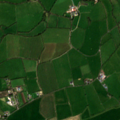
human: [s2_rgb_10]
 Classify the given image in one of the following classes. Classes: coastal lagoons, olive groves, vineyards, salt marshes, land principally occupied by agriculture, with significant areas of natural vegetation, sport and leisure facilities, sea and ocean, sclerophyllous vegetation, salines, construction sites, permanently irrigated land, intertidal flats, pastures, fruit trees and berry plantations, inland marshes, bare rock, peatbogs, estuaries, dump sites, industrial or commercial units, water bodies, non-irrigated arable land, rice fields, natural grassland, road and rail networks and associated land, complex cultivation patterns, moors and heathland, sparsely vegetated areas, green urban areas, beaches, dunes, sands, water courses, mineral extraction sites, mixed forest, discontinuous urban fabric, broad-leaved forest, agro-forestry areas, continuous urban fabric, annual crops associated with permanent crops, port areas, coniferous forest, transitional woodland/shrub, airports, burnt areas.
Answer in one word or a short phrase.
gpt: pastures, complex cultivation patterns